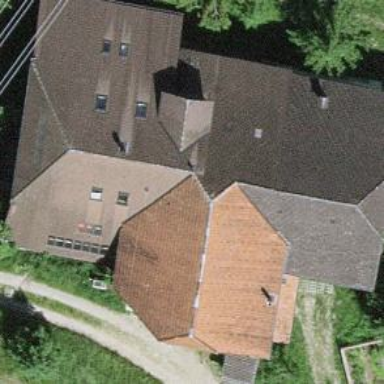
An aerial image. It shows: Farm building with gabled roof.